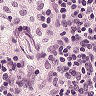
Metastatic tissue present: no